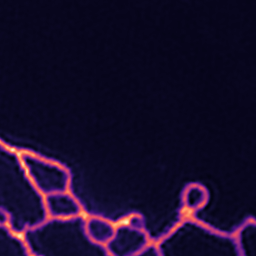
Label: Super-resolution ER image